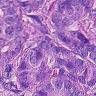
Metastatic tissue present: yes